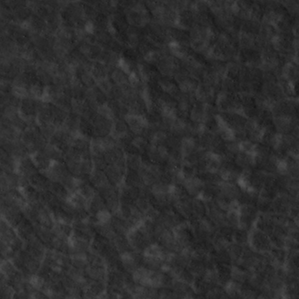
Label: non_frost